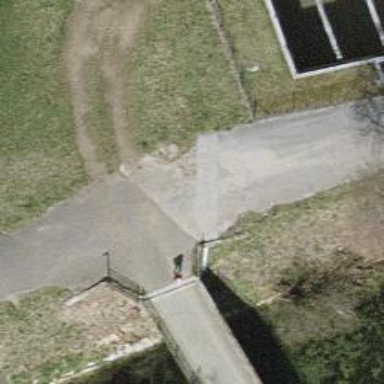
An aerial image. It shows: Track road on bridge.